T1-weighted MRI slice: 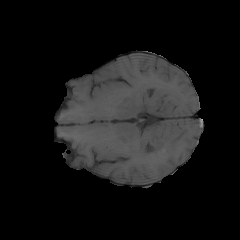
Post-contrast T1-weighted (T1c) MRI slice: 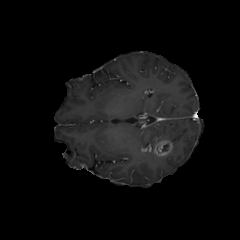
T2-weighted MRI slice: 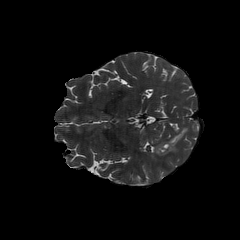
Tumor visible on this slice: yes